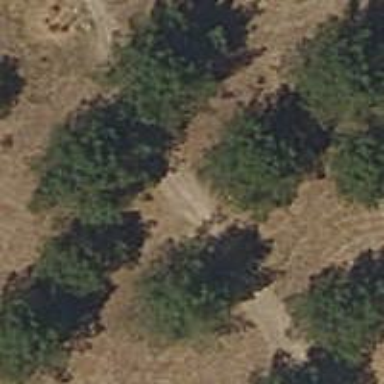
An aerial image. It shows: Path with surface of woodchips.